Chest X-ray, AP view. Patient: 66 years old, sex M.
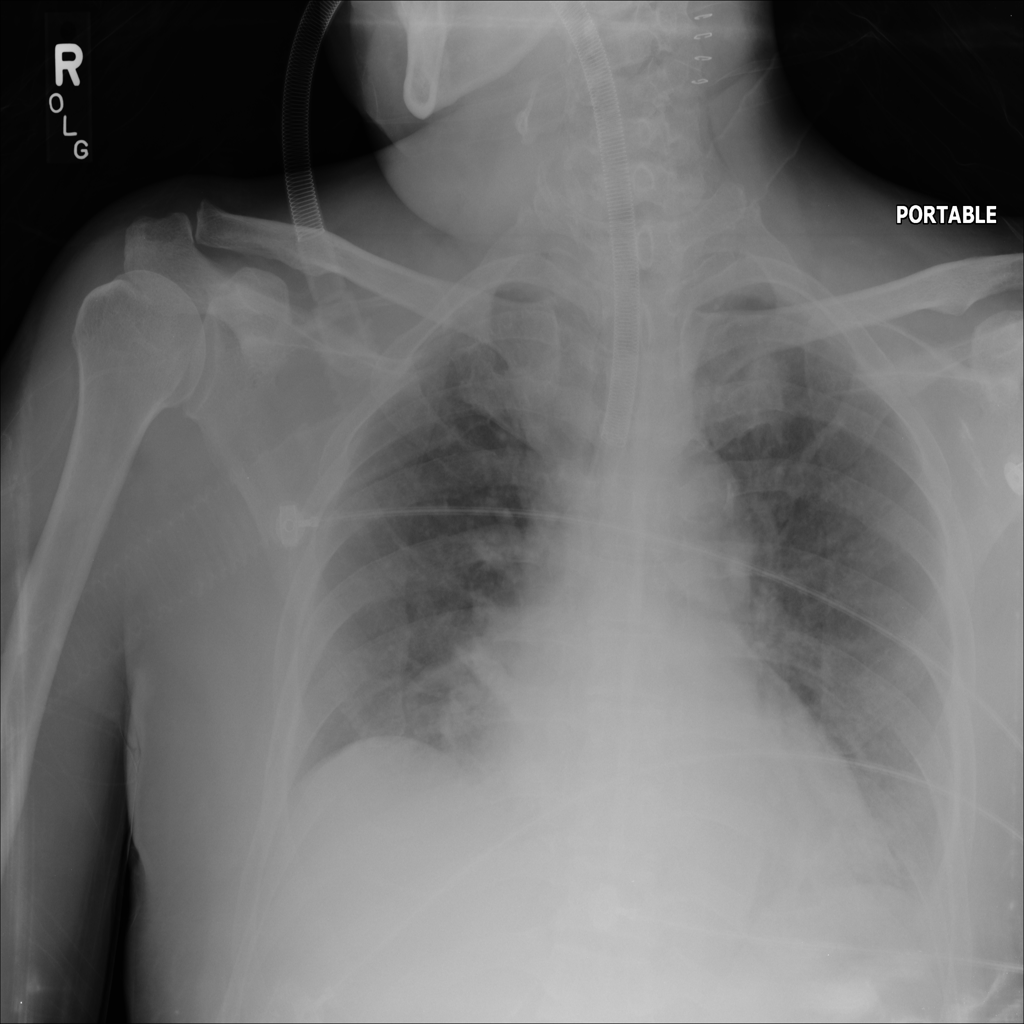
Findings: Nodule, Pneumothorax